Field crop: maize
Growth stage: 2
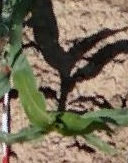
Species: maize